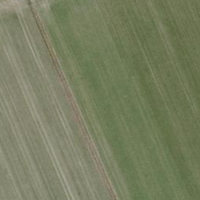
EUNIS habitat code: 52
Species observed at this site:
Oenanthe oenanthe
Anas platyrhynchos
Sturnus vulgaris
Chloris chloris
Anthus spinoletta
Corvus cornix
Fringilla coelebs
Lanius collurio
Carduelis carduelis
Columba palumbus
Phragmites australis
Larus michahellis
Ardea alba
Erithacus rubecula
Hirundo rustica
Milvus migrans
Phoenicurus ochruros
Oriolus oriolus
Columba livia
Saxicola rubicola
Motacilla alba
Delichon urbicum